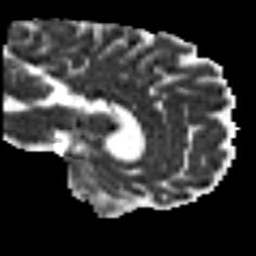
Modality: MD
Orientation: sagittal
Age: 49
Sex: male
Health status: healthy
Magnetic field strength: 3 T
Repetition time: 8.4 s
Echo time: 0.0926 s